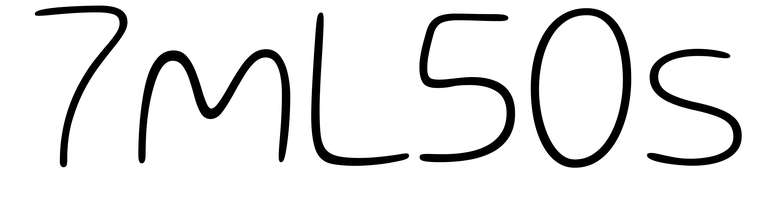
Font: Gluten_Thin